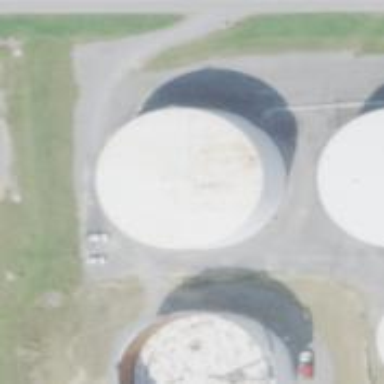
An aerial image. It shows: Storage tank that is man-made.